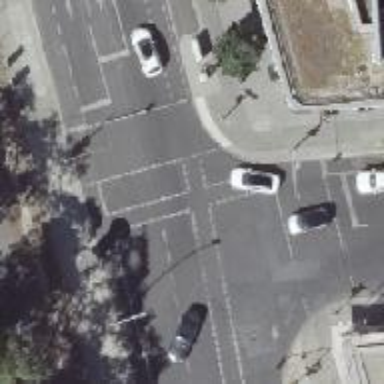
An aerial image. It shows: Road crossing with traffic signals and left kerb extension.